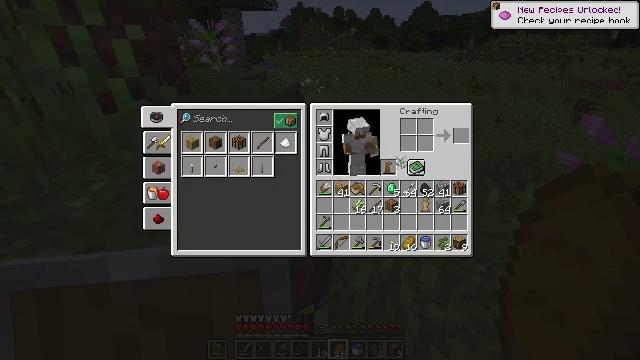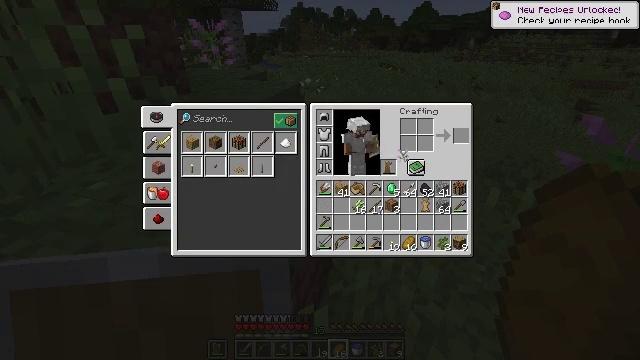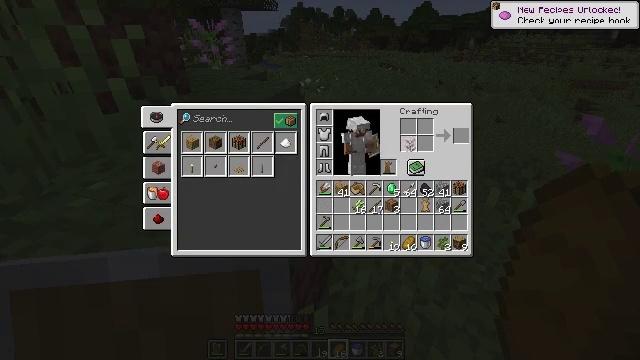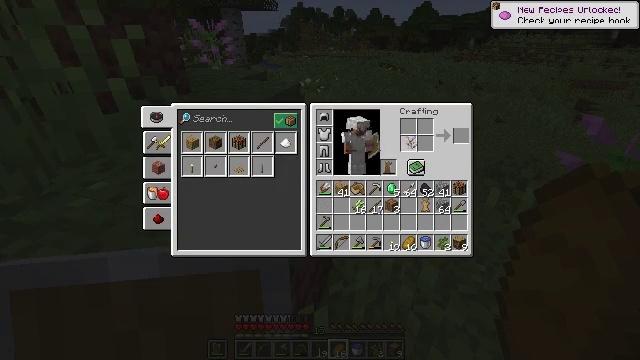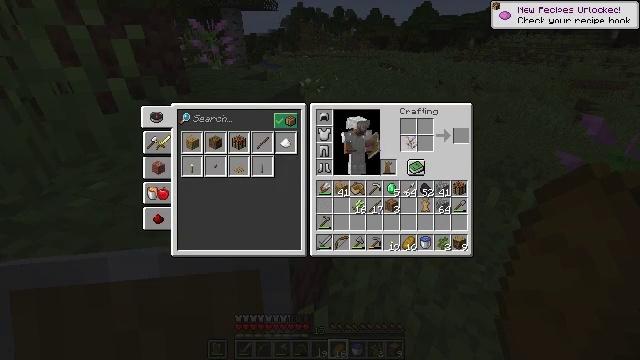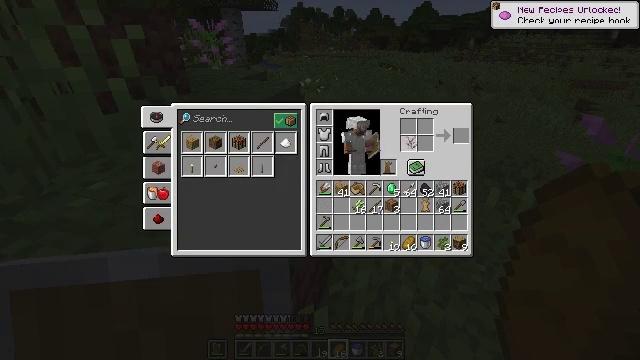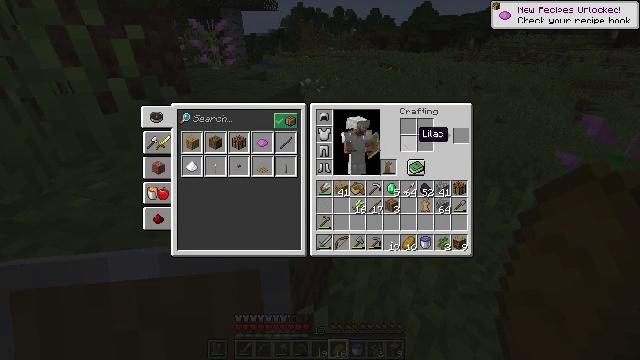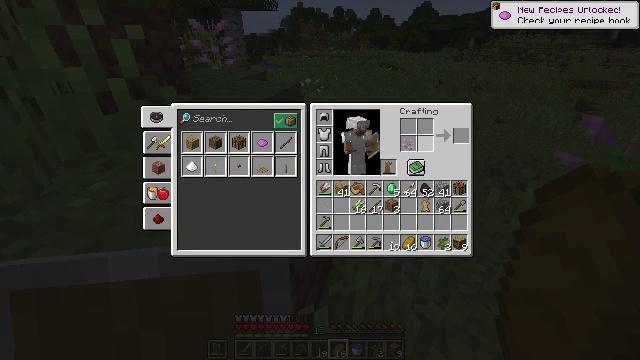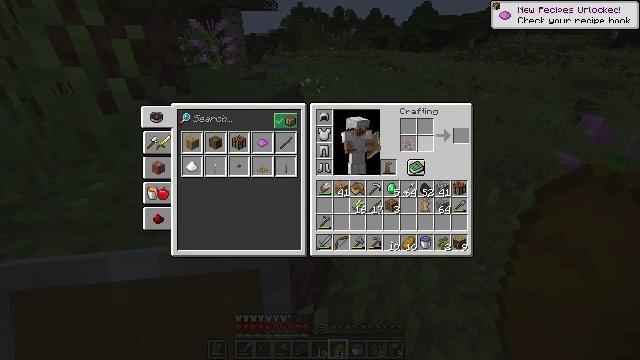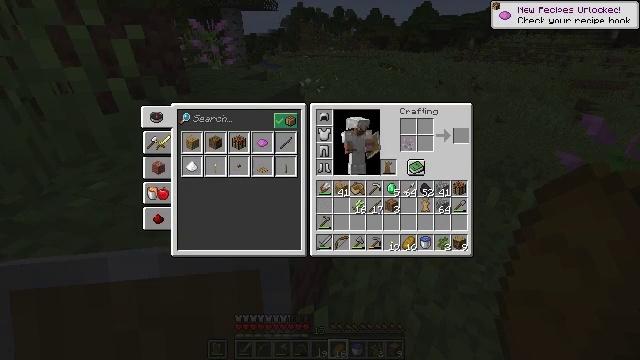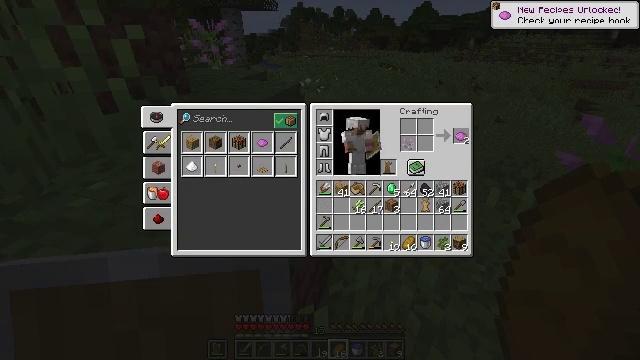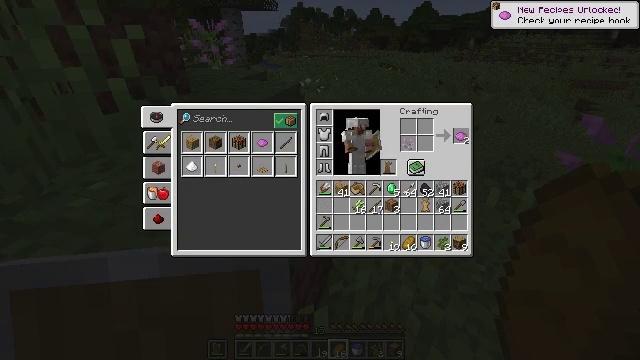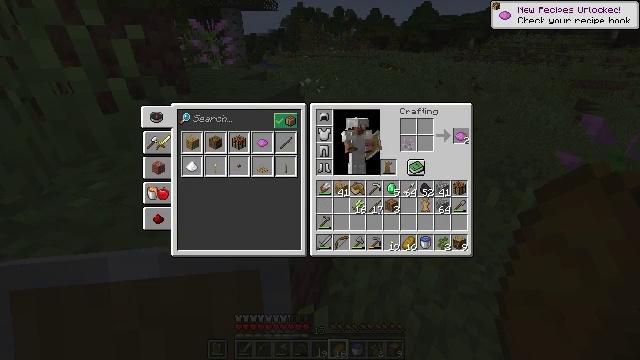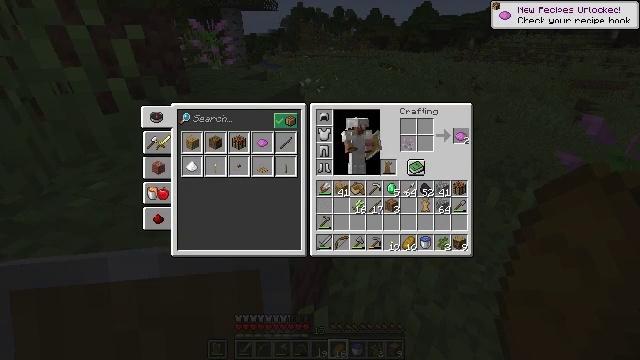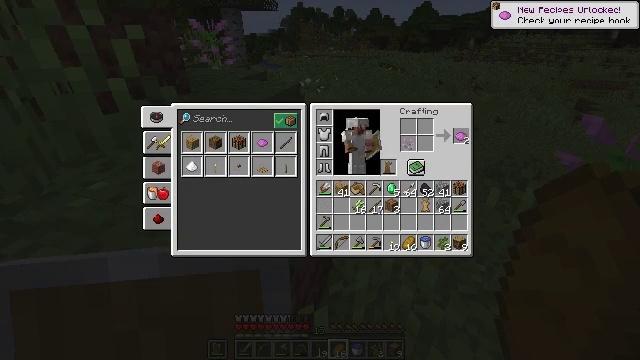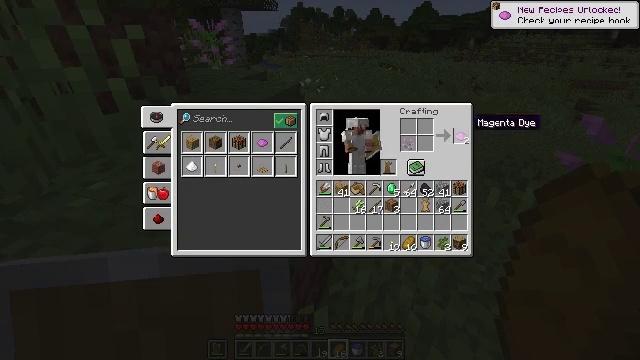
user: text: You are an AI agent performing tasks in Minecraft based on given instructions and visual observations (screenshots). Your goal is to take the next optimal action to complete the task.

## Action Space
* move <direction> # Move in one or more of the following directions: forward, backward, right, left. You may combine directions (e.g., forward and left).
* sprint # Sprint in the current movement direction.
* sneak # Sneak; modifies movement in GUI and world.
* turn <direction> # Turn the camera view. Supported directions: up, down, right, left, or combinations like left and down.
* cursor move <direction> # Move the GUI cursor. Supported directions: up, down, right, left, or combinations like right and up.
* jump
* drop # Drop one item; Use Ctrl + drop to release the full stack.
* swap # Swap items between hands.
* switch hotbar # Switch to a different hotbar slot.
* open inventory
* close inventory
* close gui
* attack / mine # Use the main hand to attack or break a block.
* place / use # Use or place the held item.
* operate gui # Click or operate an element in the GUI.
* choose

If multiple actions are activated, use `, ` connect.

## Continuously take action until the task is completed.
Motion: motion action
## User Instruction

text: Convert materials into magenta dye.
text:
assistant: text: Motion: no_op
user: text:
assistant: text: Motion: turn right and up
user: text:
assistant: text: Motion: no_op
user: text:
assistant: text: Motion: attack / mine
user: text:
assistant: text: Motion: attack / mine
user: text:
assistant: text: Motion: no_op
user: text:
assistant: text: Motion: turn right
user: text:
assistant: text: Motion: turn right
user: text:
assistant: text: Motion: turn right
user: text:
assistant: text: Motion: turn right
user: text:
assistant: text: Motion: no_op
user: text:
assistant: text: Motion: no_op
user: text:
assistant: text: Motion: no_op
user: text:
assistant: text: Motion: no_op
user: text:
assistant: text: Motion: sneak
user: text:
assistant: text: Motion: sneak
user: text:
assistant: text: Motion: sneak, attack / mine
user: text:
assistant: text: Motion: sneak, attack / mine
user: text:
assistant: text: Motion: sneak
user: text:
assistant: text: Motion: sneak
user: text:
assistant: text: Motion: no_op
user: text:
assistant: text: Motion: turn down
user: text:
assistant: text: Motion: no_op